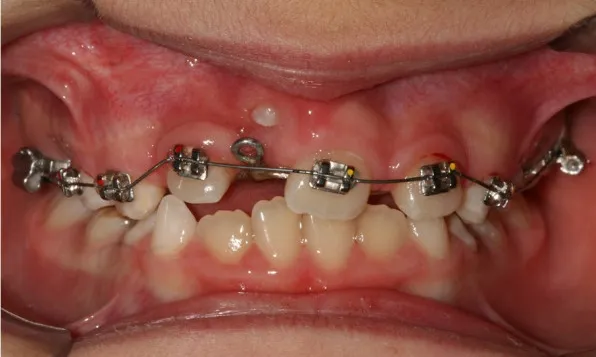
Banding of the upper arch.
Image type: medical_photograph (other_medical_photograph)